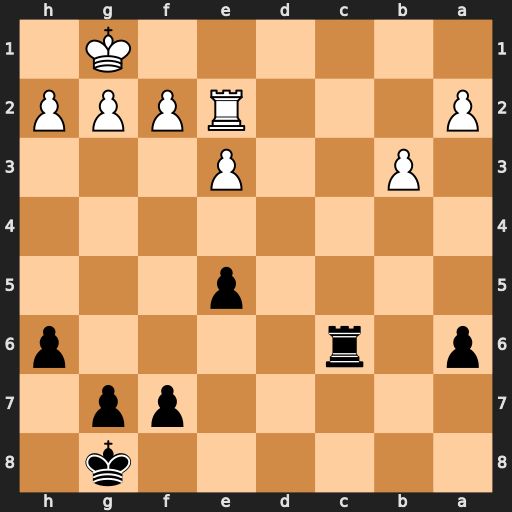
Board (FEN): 6k1/5pp1/p1r4p/4p3/8/1P2P3/P3RPPP/6K1
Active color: b
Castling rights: -
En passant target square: -
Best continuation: Rc1+ Re1 Rxe1#